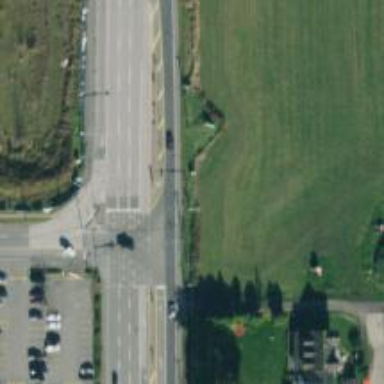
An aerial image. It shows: Trunk link road with asphalt surface.